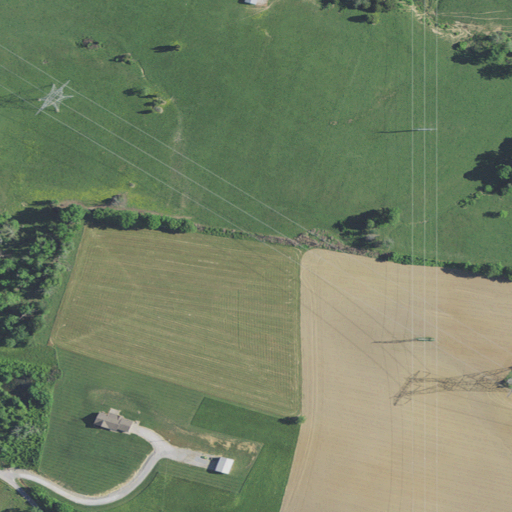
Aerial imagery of ridge(s) in Kentucky named Pleasant Retreat Ridge containing pasture, cultivated crops, deciduous forest, open development, low intensity development, and mixed forest